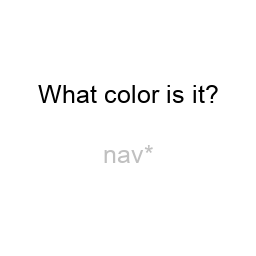
Color: silver
Color name shown: navy
Background color: white
Question text color: black